Question: I am getting the following error when I select a row in the lazy datatable :
'''
javax.faces.FacesException: Method not found: com.gestion.projet.web.jsf.ProjetComponentImpl@f632823.onRowSelect(org.primefaces.event.SelectEvent)
at com.sun.faces.lifecycle.InvokeApplicationPhase.execute(InvokeApplicationPhase.java:85)
at com.sun.faces.lifecycle.Phase.doPhase(Phase.java:97)
at com.sun.faces.lifecycle.LifecycleImpl.execute(LifecycleImpl.java:114)
at javax.faces.webapp.FacesServlet.service(FacesServlet.java:308)
at org.apache.catalina.core.ApplicationFilterChain.internalDoFilter(ApplicationFilterChain.java:303)
at org.apache.catalina.core.ApplicationFilterChain.doFilter(ApplicationFilterChain.java:208)
at org.apache.tomcat.websocket.server.WsFilter.doFilter(WsFilter.java:52)
at org.apache.catalina.core.ApplicationFilterChain.internalDoFilter(ApplicationFilterChain.java:241)
at org.apache.catalina.core.ApplicationFilterChain.doFilter(ApplicationFilterChain.java:208)
at org.springframework.orm.jpa.support.OpenEntityManagerInViewFilter.doFilterInternal(OpenEntityManagerInViewFilter.java:113)
at org.springframework.web.filter.OncePerRequestFilter.doFilter(OncePerRequestFilter.java:76)
at org.apache.catalina.core.ApplicationFilterChain.internalDoFilter(ApplicationFilterChain.java:241)
at org.apache.catalina.core.ApplicationFilterChain.doFilter(ApplicationFilterChain.java:208)
at org.apache.catalina.core.StandardWrapperValve.invoke(StandardWrapperValve.java:220)
at org.apache.catalina.core.StandardContextValve.invoke(StandardContextValve.java:122)
at org.apache.catalina.authenticator.AuthenticatorBase.invoke(AuthenticatorBase.java:501)
at org.apache.catalina.core.StandardHostValve.invoke(StandardHostValve.java:170)
at org.apache.catalina.valves.ErrorReportValve.invoke(ErrorReportValve.java:98)
at org.apache.catalina.valves.AccessLogValve.invoke(AccessLogValve.java:950)
at org.apache.catalina.core.StandardEngineValve.invoke(StandardEngineValve.java:116)
at org.apache.catalina.connector.CoyoteAdapter.service(CoyoteAdapter.java:408)
at org.apache.coyote.http11.AbstractHttp11Processor.process(AbstractHttp11Processor.java:1040)
at org.apache.coyote.AbstractProtocol$AbstractConnectionHandler.process(AbstractProtocol.java:607)
at org.apache.tomcat.util.net.JIoEndpoint$SocketProcessor.run(JIoEndpoint.java:315)
at java.util.concurrent.ThreadPoolExecutor.runWorker(Unknown Source)
at java.util.concurrent.ThreadPoolExecutor$Worker.run(Unknown Source)
at java.lang.Thread.run(Unknown Source)
'''
and then the code associated with the following bean method:
'''
@Scope("session")
@Component("ProjetComponent")
public class ProjetComponentImpl implements ProjetComponent {
public void onRowSelect(SelectEvent event) {
FacesMessage msg = new FacesMessage("Projet Selected", ((Projet) event.getObject()).getIdprojet().toString());
FacesContext.getCurrentInstance().addMessage(null, msg);
}
}
'''
and this the xhtml page:
'''
<h:form id="form">
<p:dataTable var="current" value="#{ProjetComponent.lazyModel}"
paginator="true" rows="10"
paginatorTemplate="{RowsPerPageDropdown} {FirstPageLink} {PreviousPageLink} {CurrentPageReport} {NextPageLink} {LastPageLink}"
rowsPerPageTemplate="5,10,15" selectionMode="single"
selection="#{ProjetComponent.projet}" id="projetTable" lazy="true">
<p:ajax event="rowSelect" listener="#{ProjetComponent.onRowSelect}"
update=":form:projetDetail" oncomplete="PF('projetDialog').show()" />
<p:column headerText="Id" sortBy="#{current.idprojet}" filterBy="#{current.idprojet}">
<h:outputText value="#{current.idprojet}" />
</p:column>
<p:column headerText="Nom" sortBy="#{current.nomprojet}"
filterBy="#{current.nomprojet}">
<h:outputText value="#{current.nomprojet}" />
</p:column>
</p:dataTable>
<p:dialog header="Projet Detail" widgetVar="projetDialog" modal="true"
showEffect="fade" hideEffect="fade" resizable="false">
<p:outputPanel id="projetDetail" style="text-align:center;">
<p:panelGrid columns="2"
rendered="#{not empty ProjetComponent.projet}"
columnClasses="label,value">
<f:facet name="header">
</f:facet>
<h:outputText value="Id:" />
<h:outputText value="#{ProjetComponent.projet.idprojet}" />
<h:outputText value="Nom:" />
<h:outputText value="#{ProjetComponent.projet.nomprojet}" />
</p:panelGrid>
</p:outputPanel>
</p:dialog>
</h:form>
'''
this is a snaphshot of what i get when i select a row :

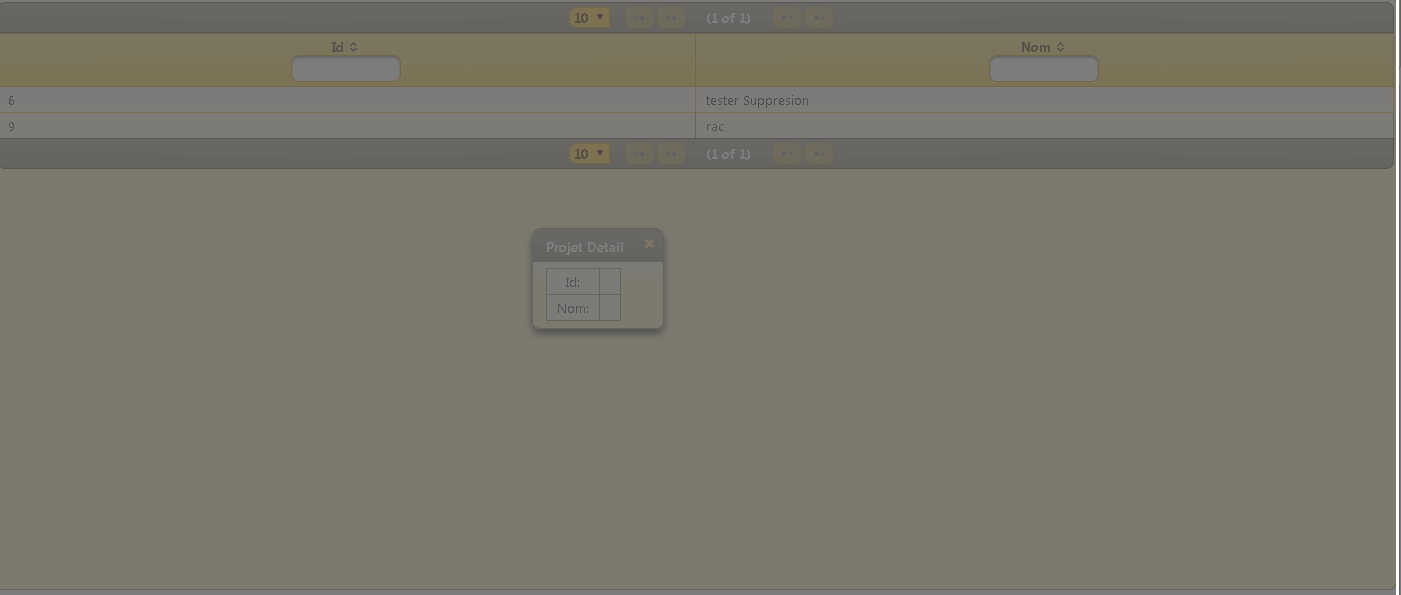
Answer: Seems you're interchanging Spring Annotations with JSF annotations - PrimeFaces is a JSF component library in use with a JSF Managed Bean - '@SessionScope' and '@ManagedBean(name="projectBlah")'
from the javax.faces.bean packages